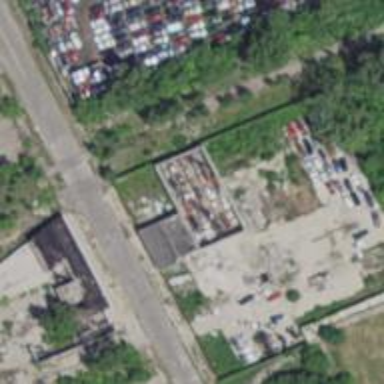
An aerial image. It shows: Scrap yard situated in industrial area.